Question: I have a table which its width is 100%;
<URL>

However I want the second 'td' to be near to the 'left' end. ( right after the ccccccc...)
<URL> which uses 1 more td which its width is 100%.
Something like
'''
<table id="mytable"style="width:100%;background:red"><tr>
<td>TEXT1</td>
<td>TEXT2</td>
<td style="width:100%;background:blue">&nbsp;</td>
</tr></table>
'''
But , I was wondering if there's another solution another TD ?
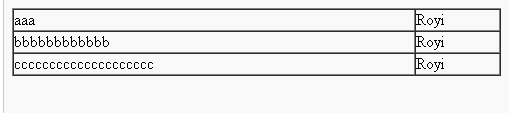
Answer: Try this: <URL>
Does exactly what you're asking for.
'''
<table id="mytable"style="width:100%;background:red">
<tr>
<td class="firstcell">aaaa</td>
<td>TEXT2</td>
</tr>
<tr>
<td class="firstcell">bbbbbbb</td>
<td>TEXT2</td>
</tr>
<tr>
<td class="firstcell">ccccccccccccccc</td>
<td>TEXT2</td>
</tr>
</table>
'''
'''
#mytable td {
width:50px;
background:green
}
#mytable td.firstcell {
background:red;
width:1%;
}
'''